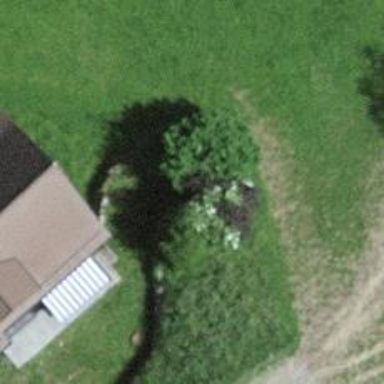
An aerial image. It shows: Single tag "natural: tree."